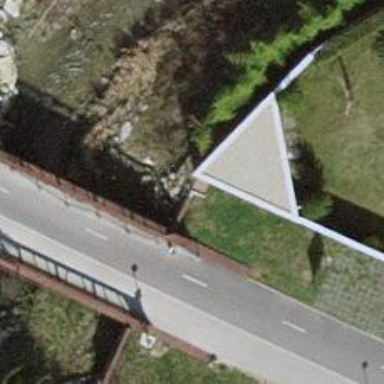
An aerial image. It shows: Retaining wall.